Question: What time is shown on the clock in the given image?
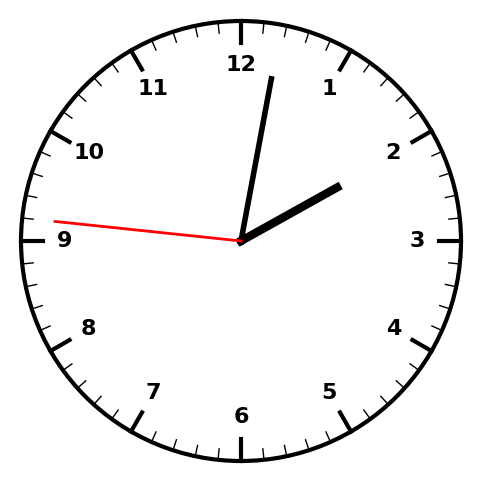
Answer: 02:01:46